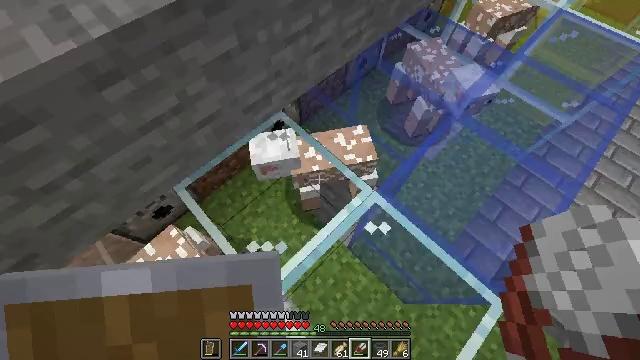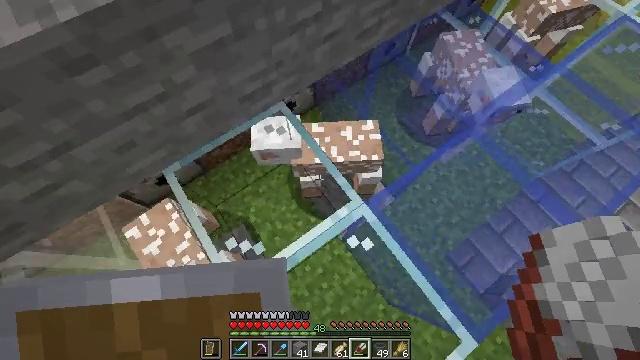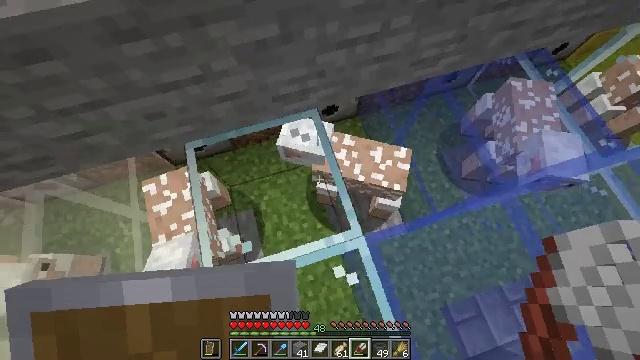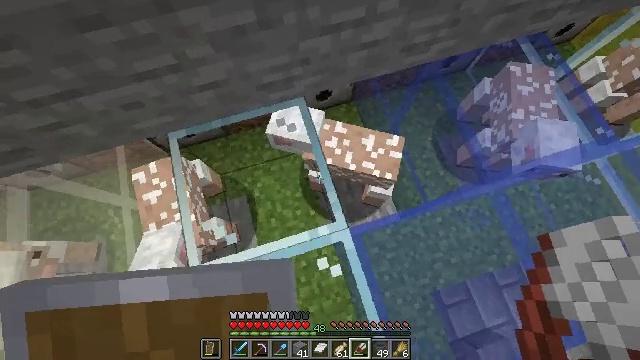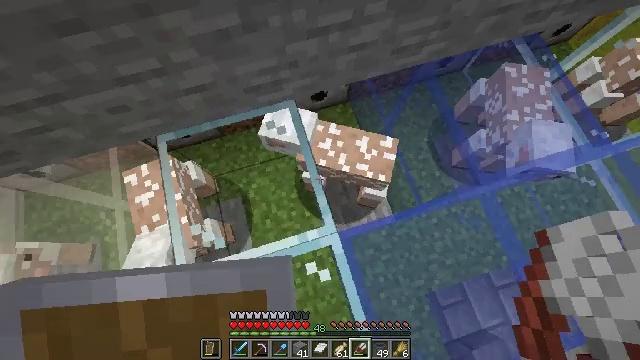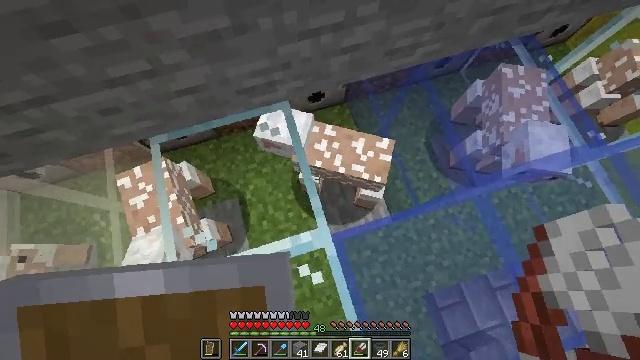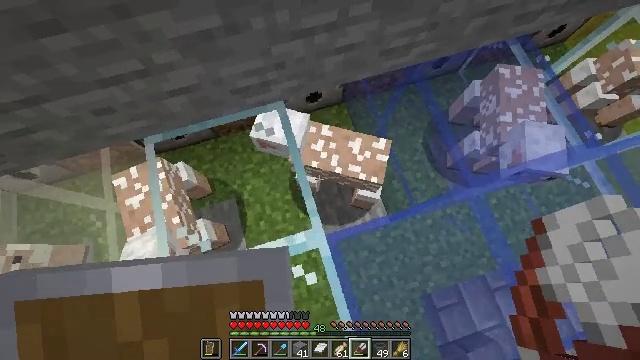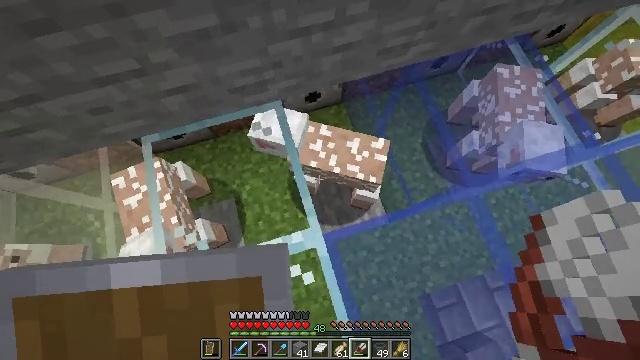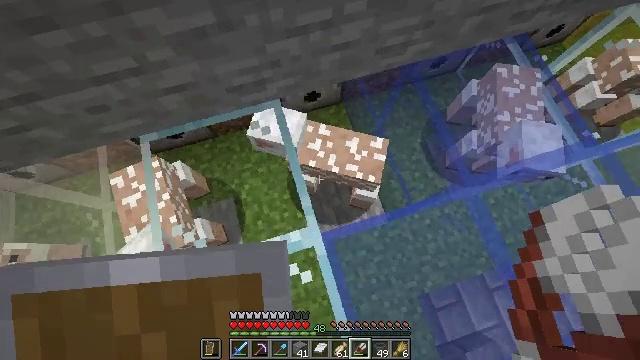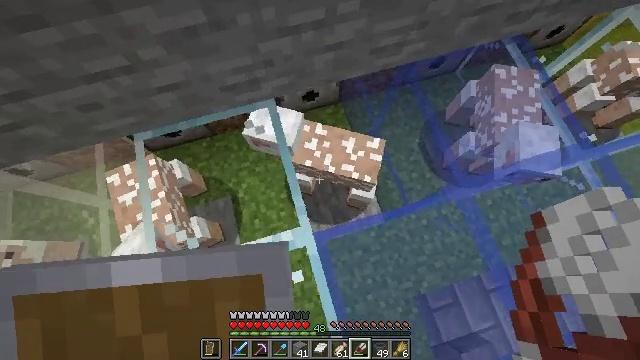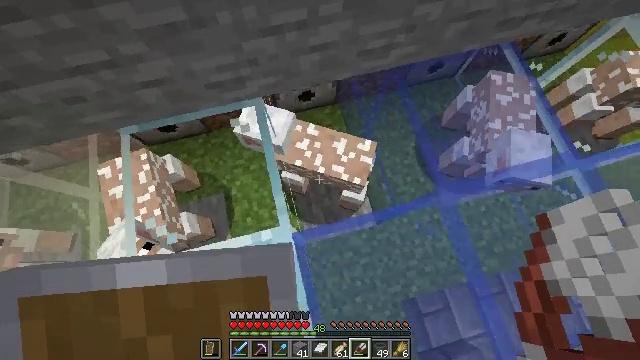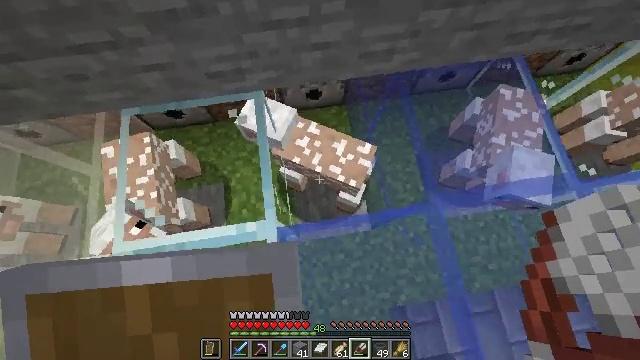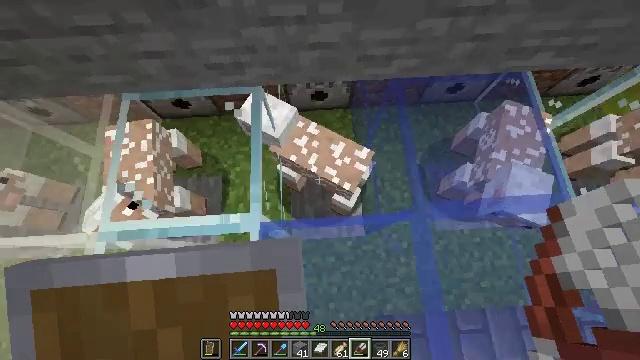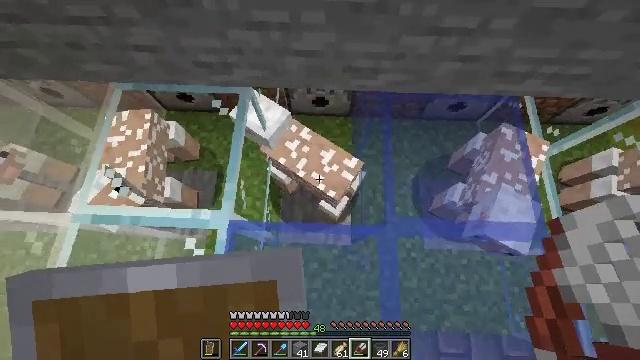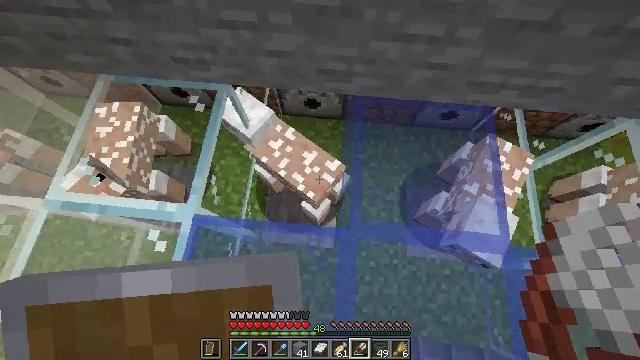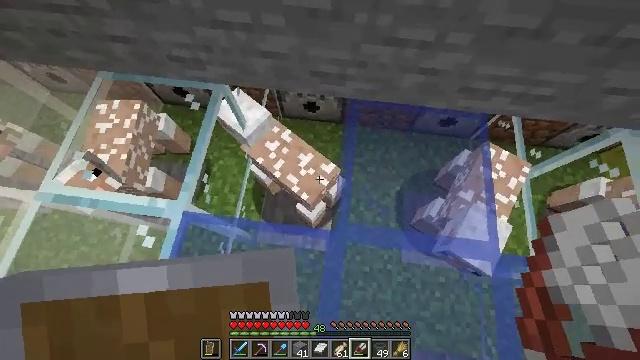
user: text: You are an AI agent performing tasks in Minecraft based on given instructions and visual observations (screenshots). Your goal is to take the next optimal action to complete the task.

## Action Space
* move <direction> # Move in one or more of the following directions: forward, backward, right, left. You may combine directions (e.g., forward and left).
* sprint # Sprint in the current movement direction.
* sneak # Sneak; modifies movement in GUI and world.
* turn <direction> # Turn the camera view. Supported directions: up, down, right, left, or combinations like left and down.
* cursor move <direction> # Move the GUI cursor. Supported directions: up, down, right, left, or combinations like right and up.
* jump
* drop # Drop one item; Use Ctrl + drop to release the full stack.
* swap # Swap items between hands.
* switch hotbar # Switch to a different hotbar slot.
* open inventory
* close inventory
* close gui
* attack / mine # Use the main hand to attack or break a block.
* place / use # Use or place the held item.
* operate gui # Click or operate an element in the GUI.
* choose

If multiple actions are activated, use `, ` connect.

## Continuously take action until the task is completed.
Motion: motion action
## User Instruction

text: Make packed ice by combining ice blocks in the grid.
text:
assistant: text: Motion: move forward and move right
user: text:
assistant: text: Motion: move forward and move right, turn left
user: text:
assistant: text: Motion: turn down
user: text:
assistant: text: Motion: no_op
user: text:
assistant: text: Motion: no_op
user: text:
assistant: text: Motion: no_op
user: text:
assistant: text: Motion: no_op
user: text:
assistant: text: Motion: no_op
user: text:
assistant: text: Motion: move right
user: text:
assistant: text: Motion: move right, turn left
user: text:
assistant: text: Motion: move right, turn left
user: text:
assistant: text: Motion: move right, turn left
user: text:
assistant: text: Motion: move right, turn left and up
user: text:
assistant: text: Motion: turn left
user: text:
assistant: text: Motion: turn left
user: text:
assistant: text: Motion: no_op
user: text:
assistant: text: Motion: no_op
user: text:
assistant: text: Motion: no_op
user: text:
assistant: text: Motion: no_op
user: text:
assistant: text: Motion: no_op
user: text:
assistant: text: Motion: turn right and up
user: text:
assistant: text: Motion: turn right and up
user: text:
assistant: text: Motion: turn right and up
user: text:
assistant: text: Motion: move forward
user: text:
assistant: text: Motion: move forward
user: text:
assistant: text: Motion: move forward, turn left
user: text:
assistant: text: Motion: move forward, turn left
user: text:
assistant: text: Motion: move forward, turn left, jump
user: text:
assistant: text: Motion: move forward, turn left, jump
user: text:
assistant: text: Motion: move forward, jump